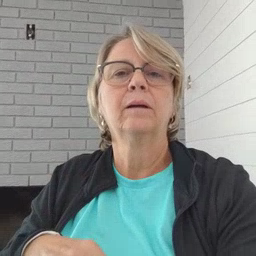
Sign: think